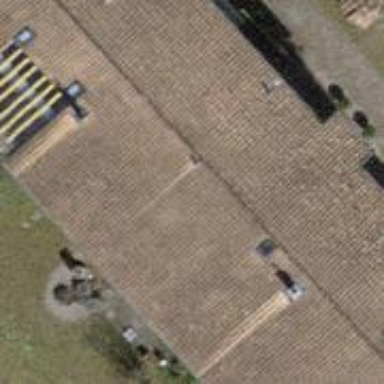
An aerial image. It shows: Terrace building.